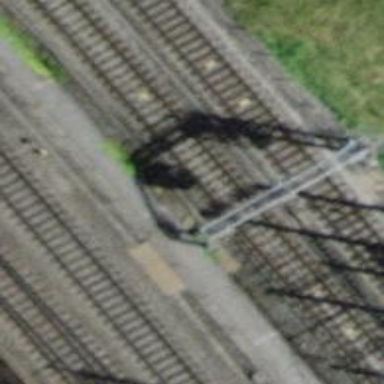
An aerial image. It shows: Railway signal.